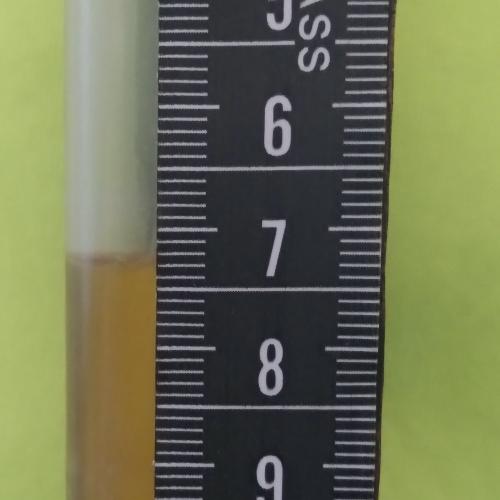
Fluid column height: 7.2 cm